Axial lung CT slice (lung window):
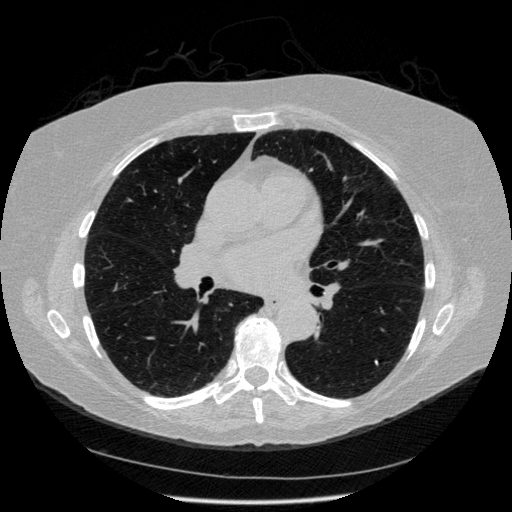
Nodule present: no